【题型】选择题　【知识点】立体几何　【难度】easy
如图所示的组合体，则由下列所示的哪个三角形绕直线 $l$ 旋转一周可以得到( \   \ )

A

 B

C

D

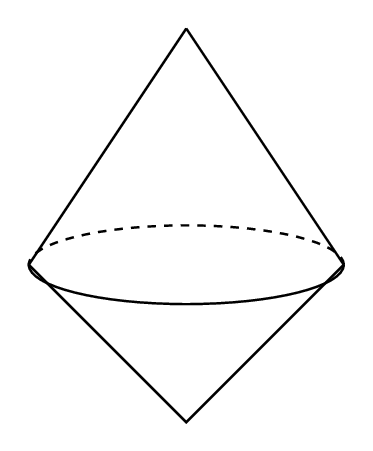
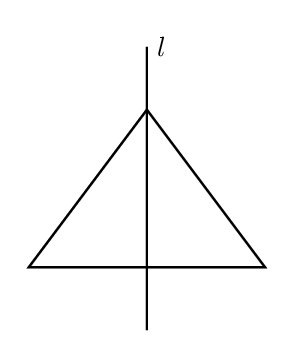
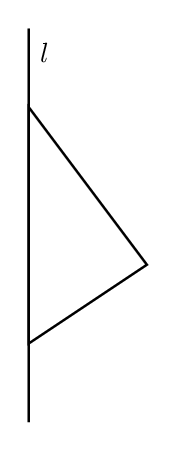
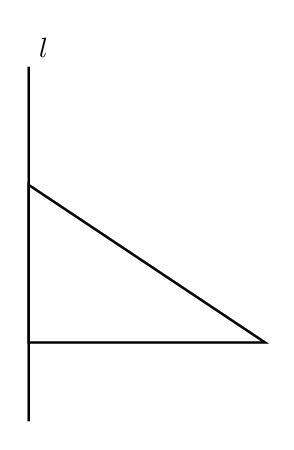
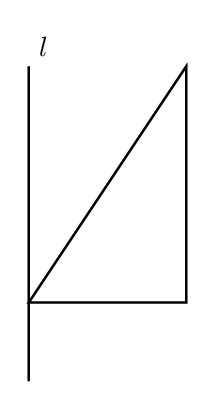
【解答】

【答案】B

【分析】旋转后的几何体是由两个共底的圆锥组合而成的立体图形，再根据四个选项中三角形的特征及旋转轴即可作出判断.
【详解】
A 旋转一周是圆锥，不满足题意；
B 旋转一周是两个圆锥，满足题意；
C 旋转一周是圆锥，不满足题意；
D 旋转一周是圆柱挖去一个圆锥的几何体，不满足题意.

故选：B.